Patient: sex M, age 65
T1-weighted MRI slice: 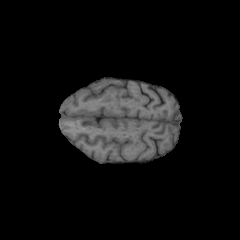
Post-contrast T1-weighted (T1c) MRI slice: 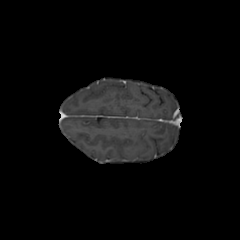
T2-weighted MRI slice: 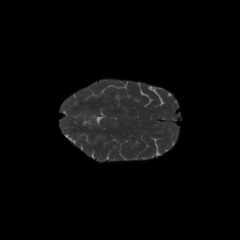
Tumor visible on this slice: no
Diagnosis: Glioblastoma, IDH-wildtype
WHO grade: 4